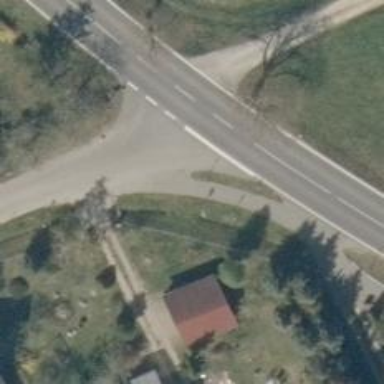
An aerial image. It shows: Primary road with asphalt surface.